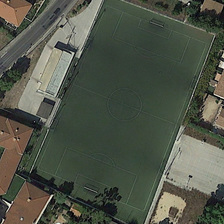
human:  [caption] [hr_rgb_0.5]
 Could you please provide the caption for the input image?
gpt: some buildings and green trees are around a football field .

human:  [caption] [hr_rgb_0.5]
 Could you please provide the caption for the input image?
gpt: some buildings and green trees are around a football field .

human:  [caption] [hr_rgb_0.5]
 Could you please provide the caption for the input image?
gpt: some buildings and green trees are around a football field .

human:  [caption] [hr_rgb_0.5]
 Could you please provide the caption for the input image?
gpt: some buildings and green trees are around a football field .

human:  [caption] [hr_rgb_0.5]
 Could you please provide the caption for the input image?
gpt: some buildings and green trees are around a football field .